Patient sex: F
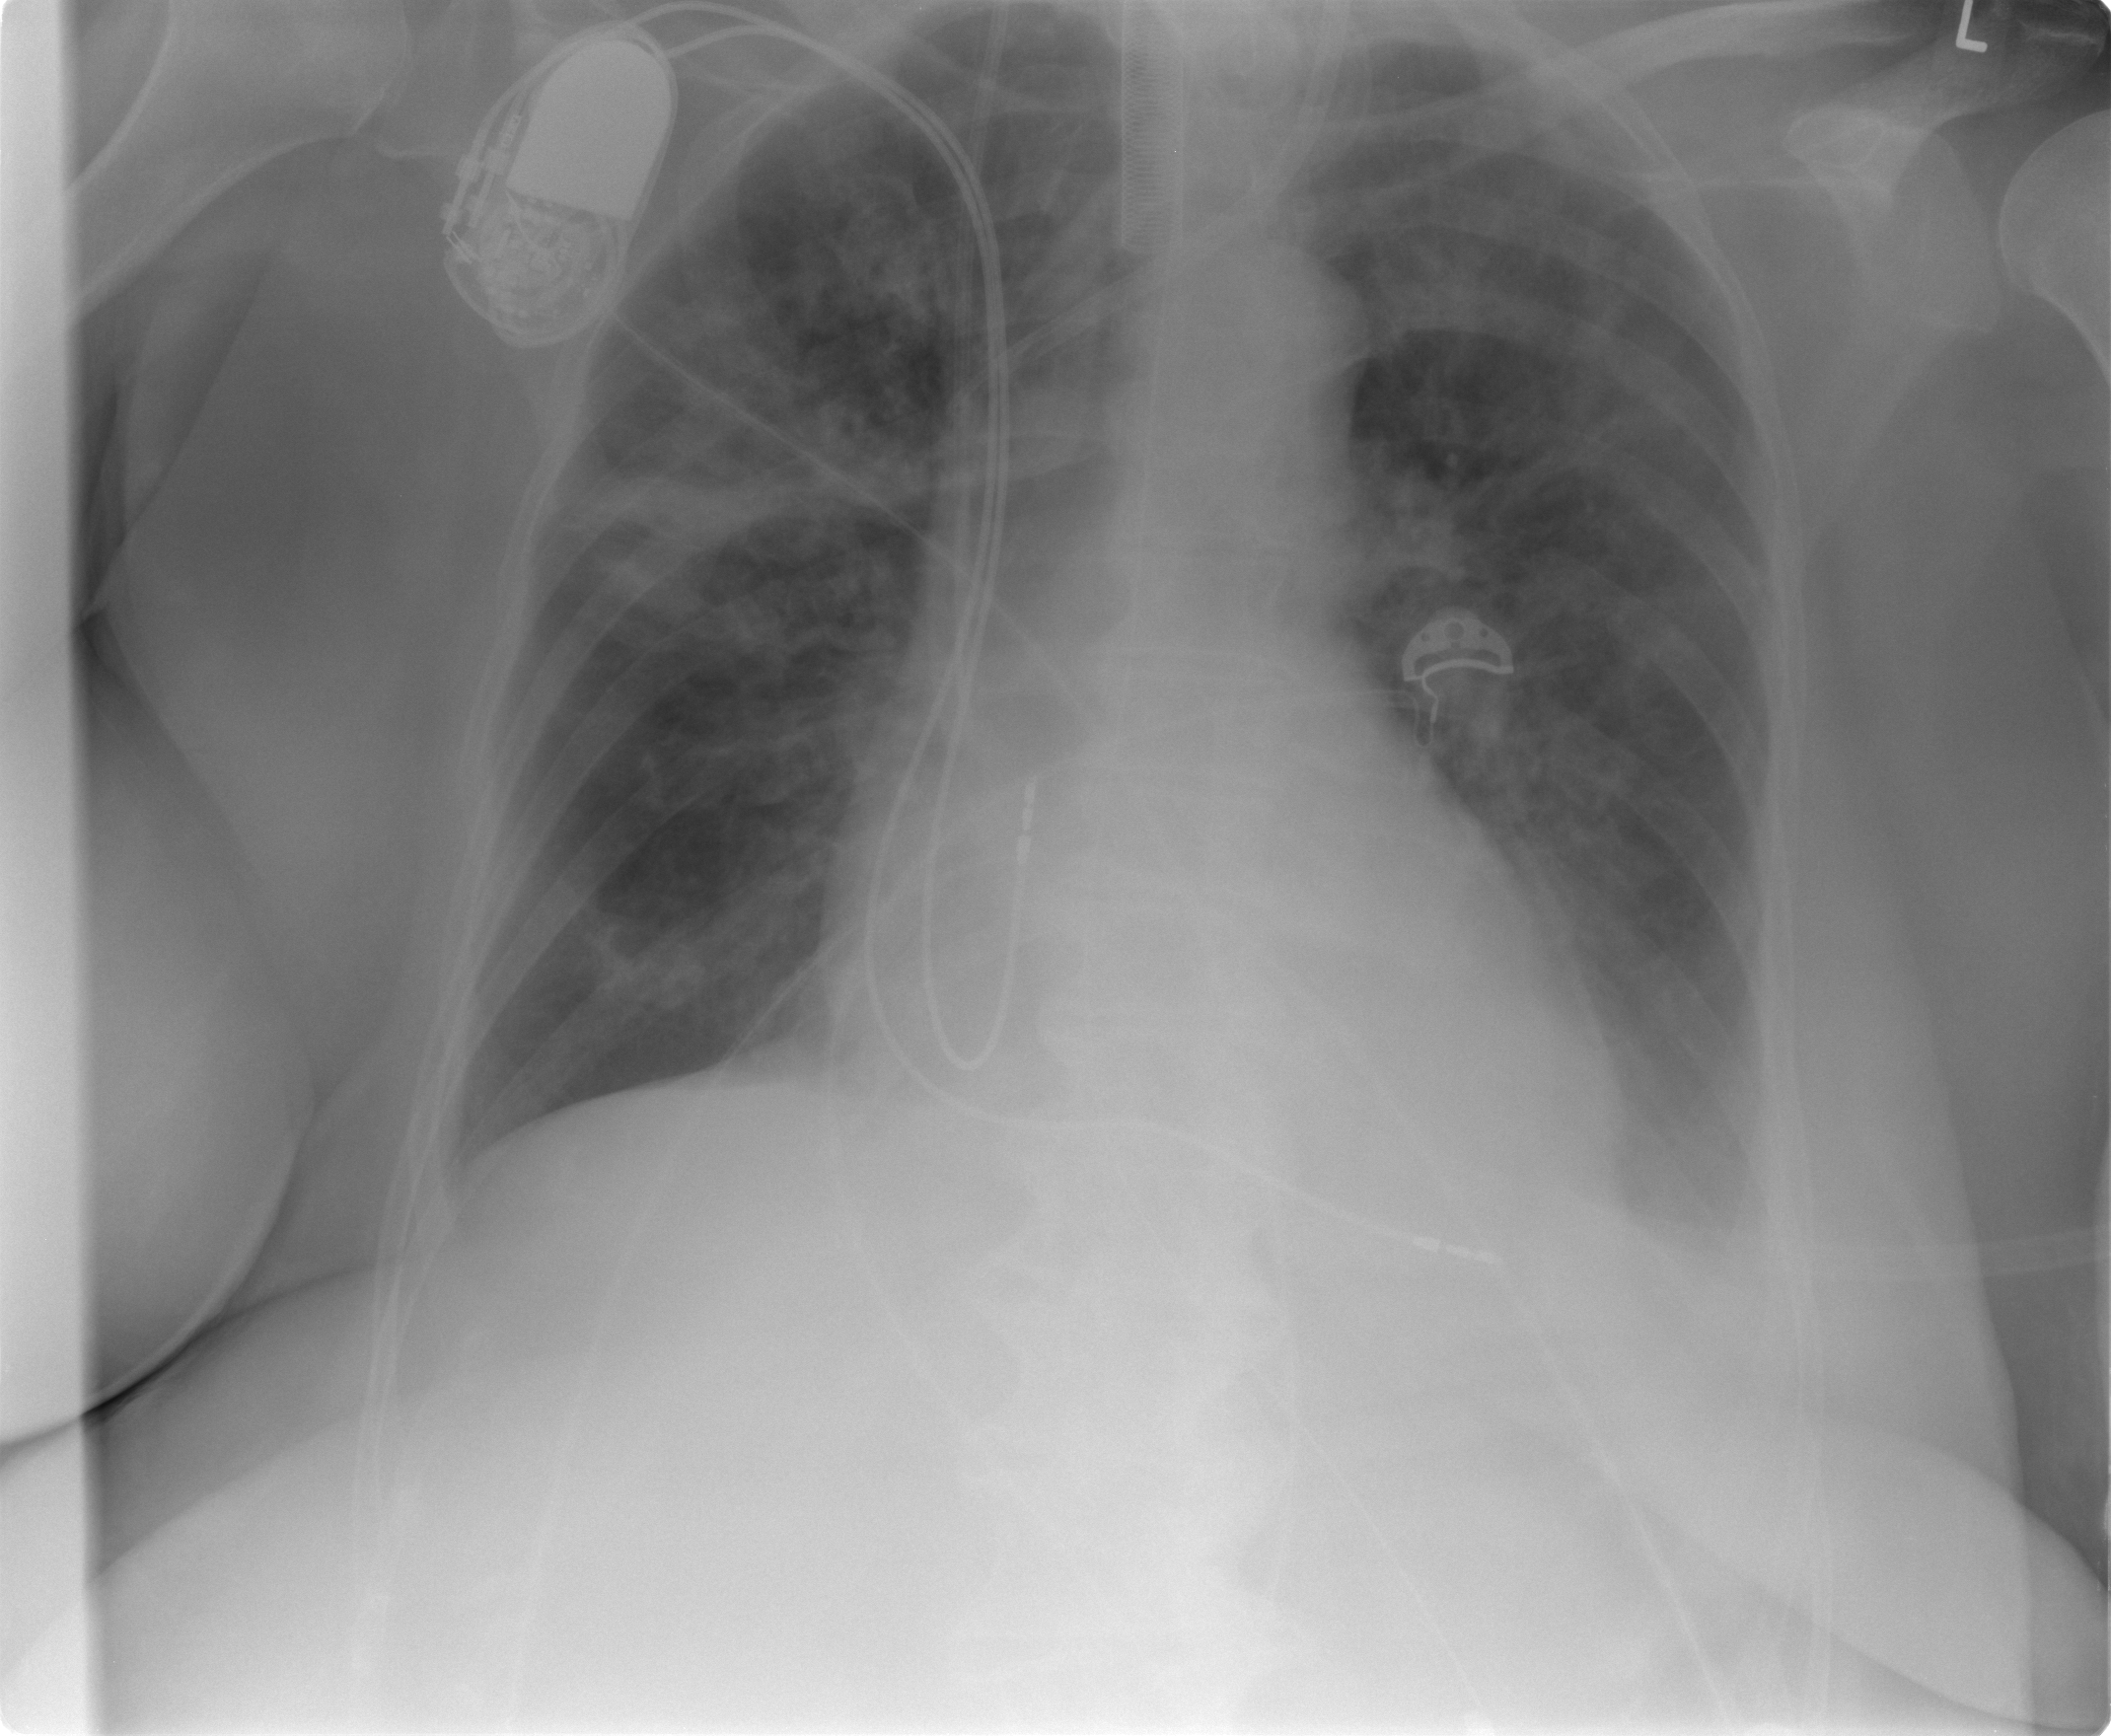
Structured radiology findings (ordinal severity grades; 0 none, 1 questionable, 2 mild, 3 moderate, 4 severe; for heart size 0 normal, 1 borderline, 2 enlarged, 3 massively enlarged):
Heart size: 1
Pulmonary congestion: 2
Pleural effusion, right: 1
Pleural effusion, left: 2
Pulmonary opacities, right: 2
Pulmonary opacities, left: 2
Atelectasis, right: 2
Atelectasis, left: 2